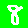
Digit: 8